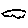
Label: bird